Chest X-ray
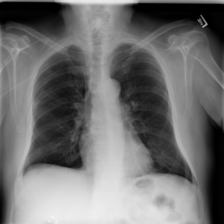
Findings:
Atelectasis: negative
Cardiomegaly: negative
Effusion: negative
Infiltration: negative
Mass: negative
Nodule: negative
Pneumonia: negative
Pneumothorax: negative
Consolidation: negative
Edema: negative
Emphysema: negative
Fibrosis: negative
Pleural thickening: negative
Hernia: negative